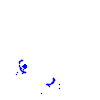
Particle: proton